Aerial crown-view tile of a tropical tree (Barro Colorado Island, Panama), acquired 20250915:
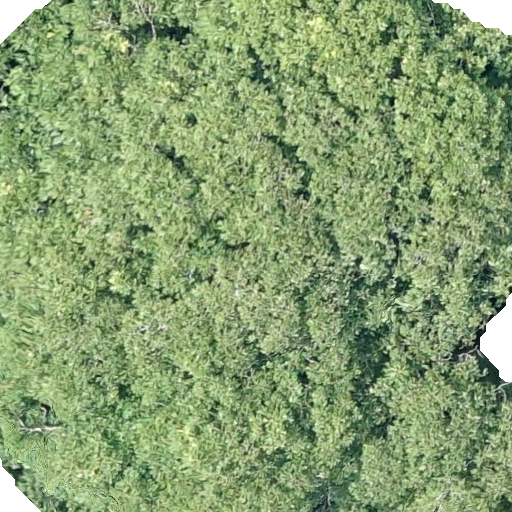
Species: Dipteryx oleifera
GBIF accepted scientific name: Dipteryx oleifera
Crown area: 452.274 m²